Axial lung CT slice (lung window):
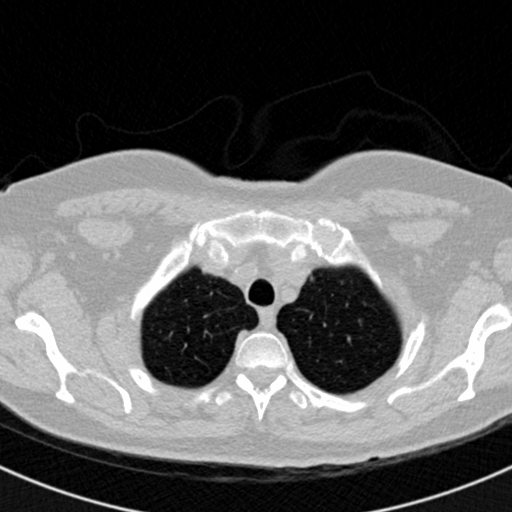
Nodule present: no